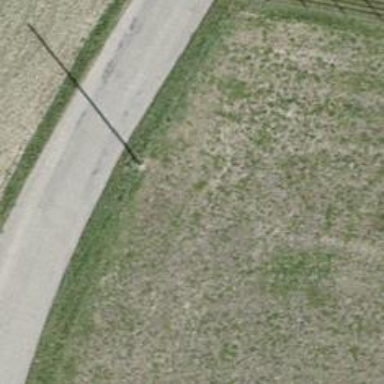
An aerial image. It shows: Minor power line.